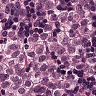
Metastatic tissue present: yes